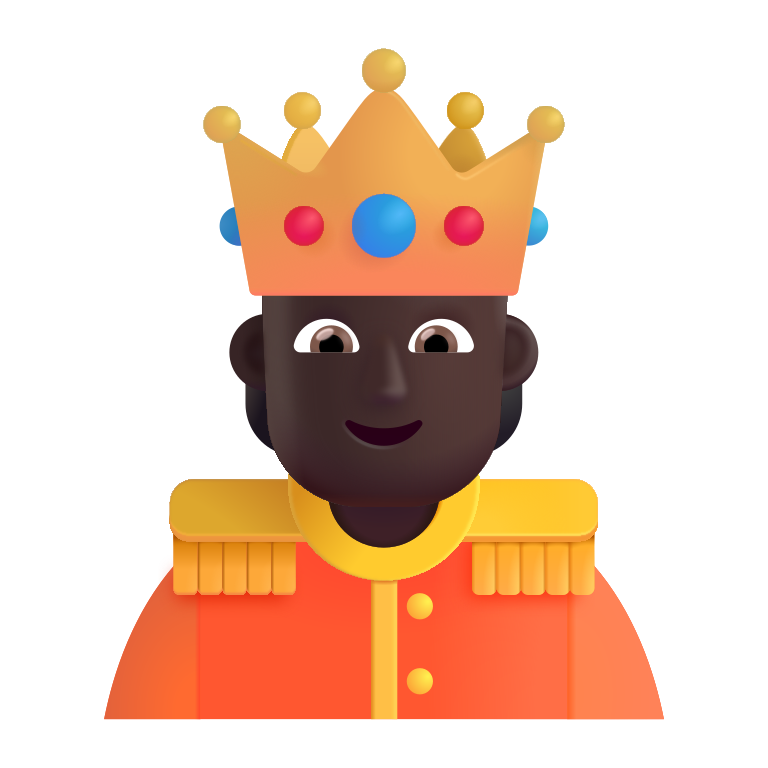
person with crown color dark